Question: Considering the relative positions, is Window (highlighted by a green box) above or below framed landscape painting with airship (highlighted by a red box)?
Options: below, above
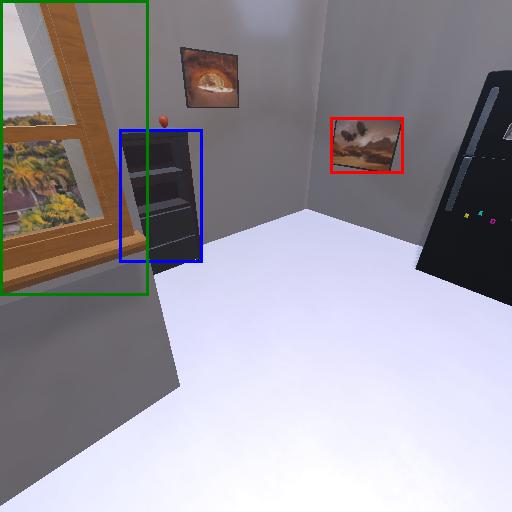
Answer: below